Interaction volume radius: 5 \u00c5
Interaction volume height: 15 \u00c5
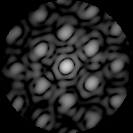
Disorder parameter: 0.3781